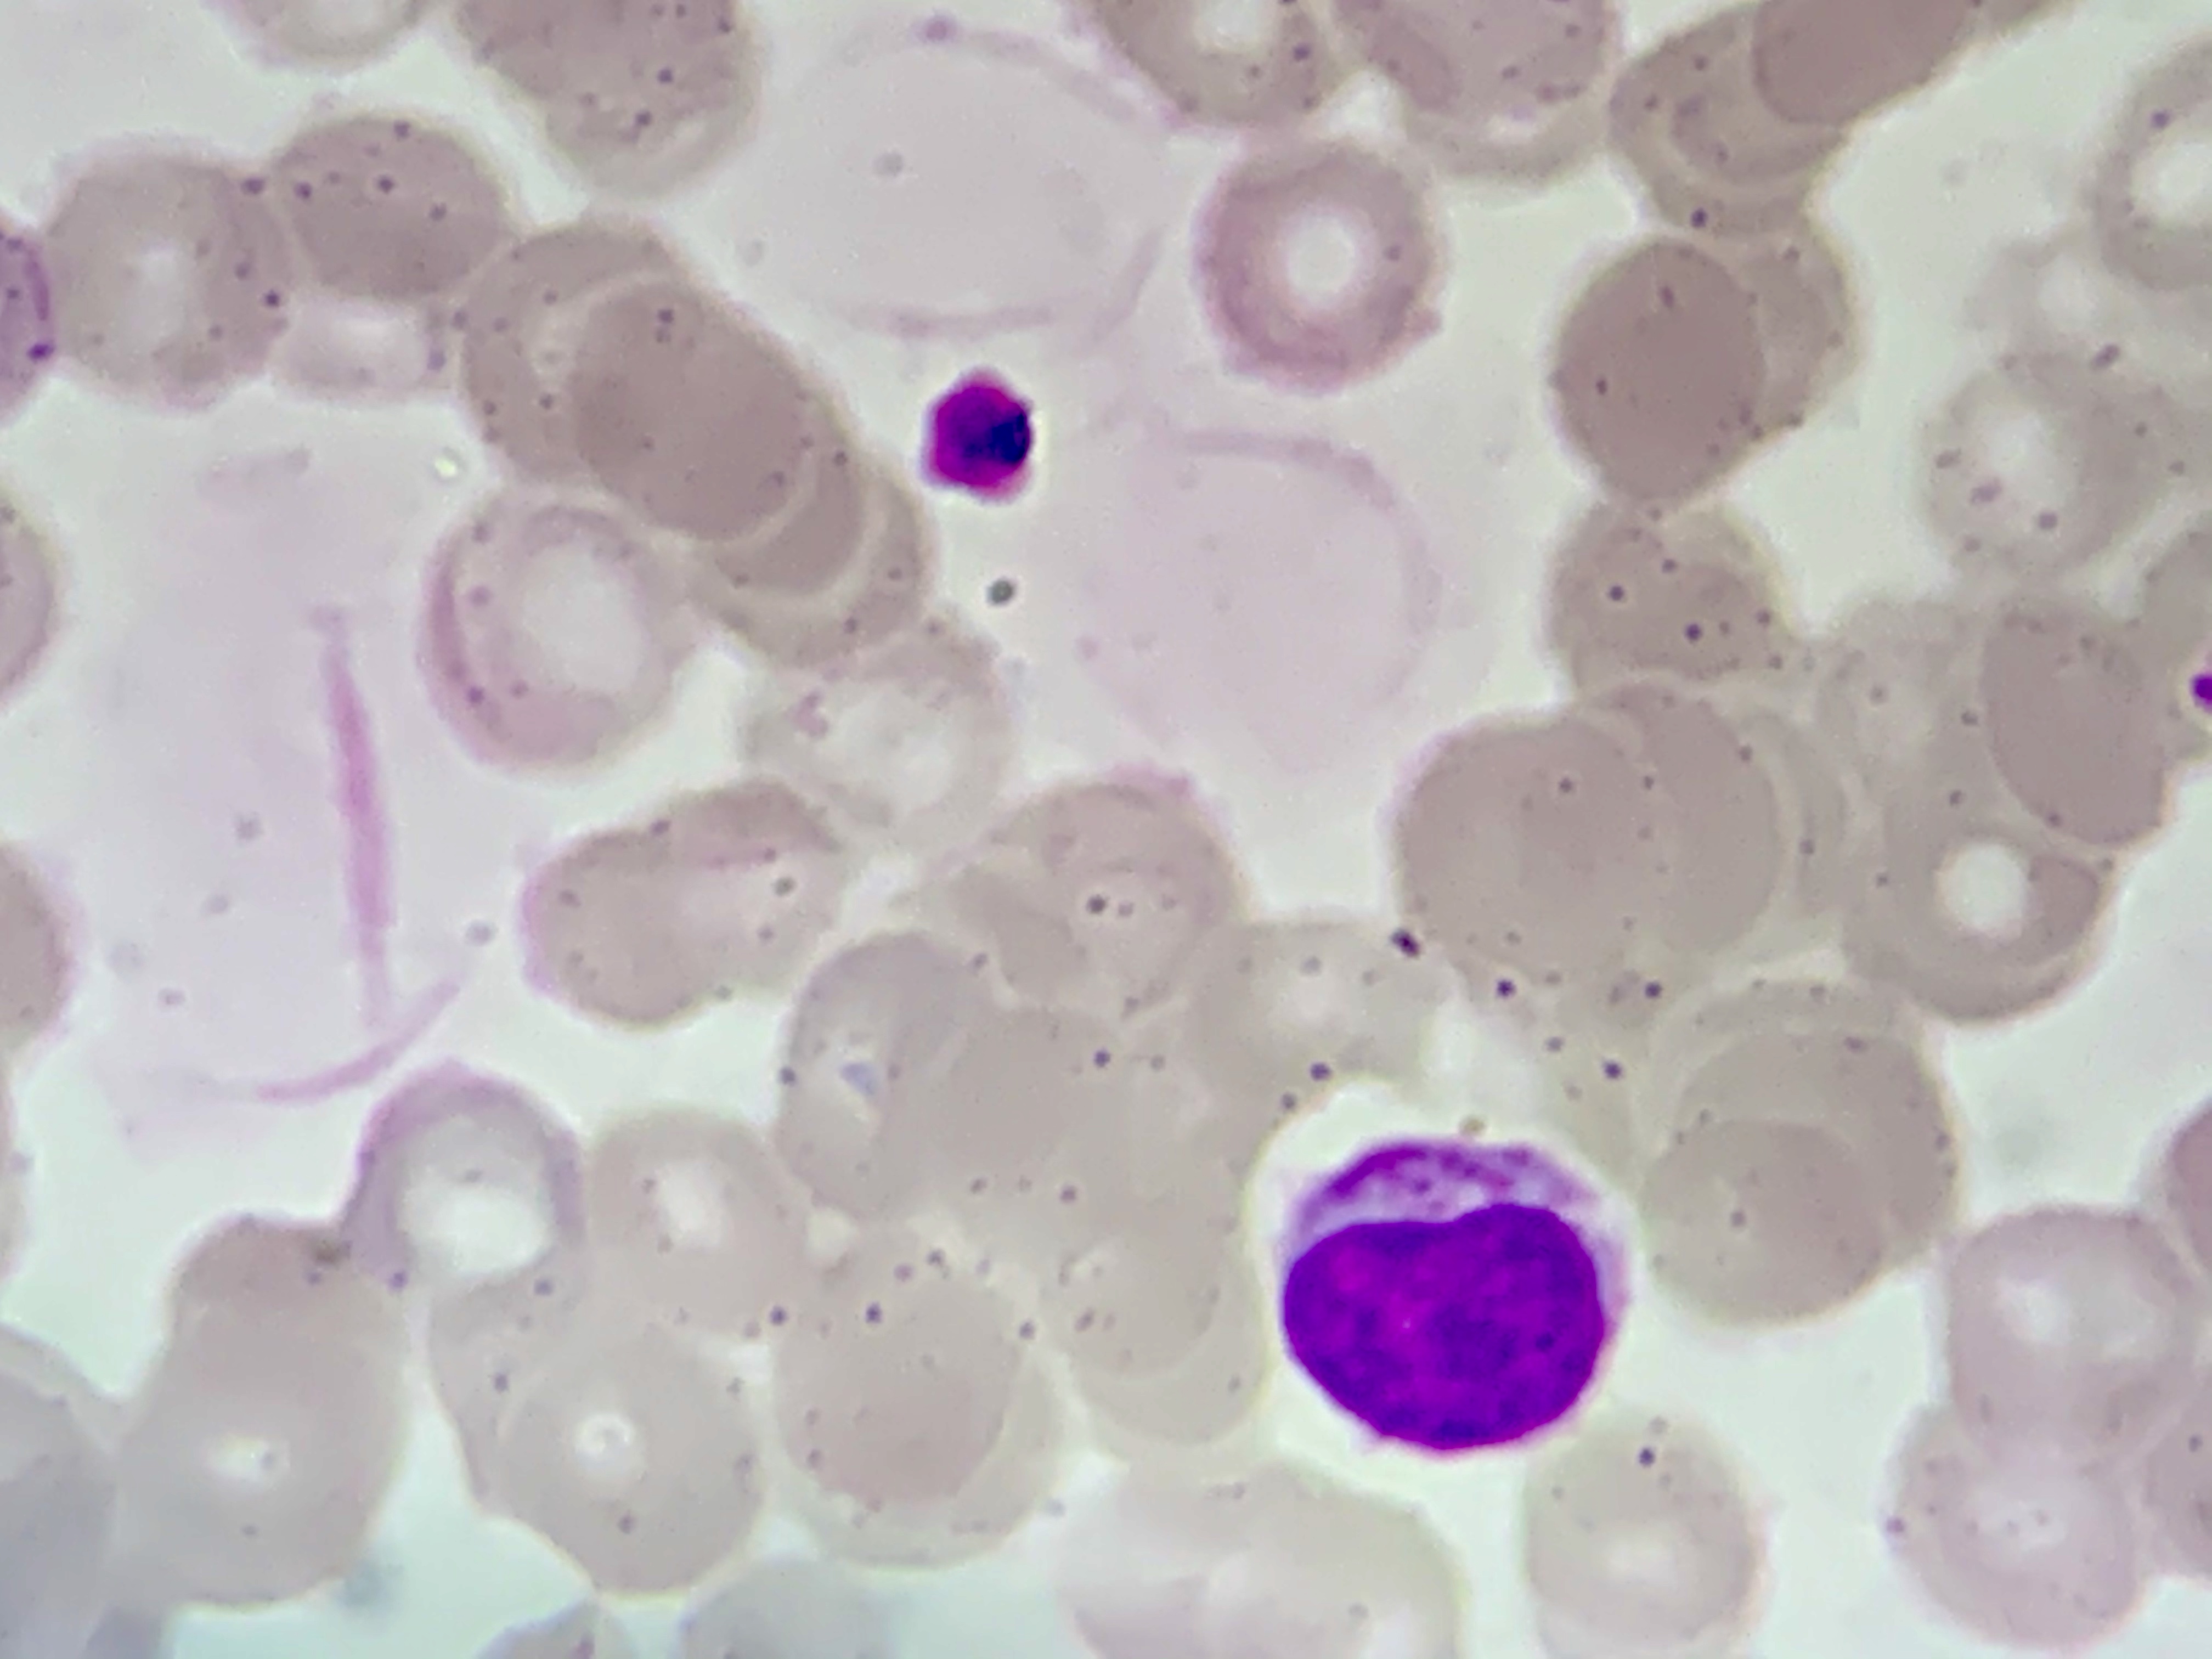
Cell type: LYMPHOCYTES